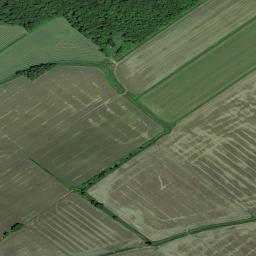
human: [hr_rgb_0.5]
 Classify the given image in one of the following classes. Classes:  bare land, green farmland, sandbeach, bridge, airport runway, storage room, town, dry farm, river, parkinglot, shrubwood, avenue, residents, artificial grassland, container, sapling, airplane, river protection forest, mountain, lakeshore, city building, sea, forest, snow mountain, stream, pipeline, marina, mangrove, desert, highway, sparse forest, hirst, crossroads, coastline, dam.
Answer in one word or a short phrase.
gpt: green farmland